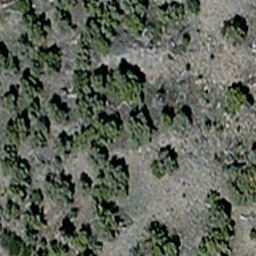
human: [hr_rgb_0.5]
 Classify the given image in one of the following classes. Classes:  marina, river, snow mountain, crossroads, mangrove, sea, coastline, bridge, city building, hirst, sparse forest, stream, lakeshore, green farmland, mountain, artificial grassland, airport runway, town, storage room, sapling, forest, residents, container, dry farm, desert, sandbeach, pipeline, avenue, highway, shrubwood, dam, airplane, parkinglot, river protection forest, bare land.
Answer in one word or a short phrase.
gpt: sparse forest